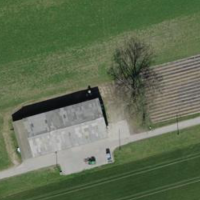
EUNIS habitat code: 52
Species observed at this site:
Stomoxys calcitrans
Podarcis muralis
Limosa lapponica
Corvus cornix
Fringilla coelebs
Buteo buteo
Jynx torquilla
Coloeus monedula
Trifolium repens
Trifolium pratense
Passer montanus
Turdus merula
Lullula arborea
Parus major
Hirundo rustica
Mergus merganser
Passer italiae